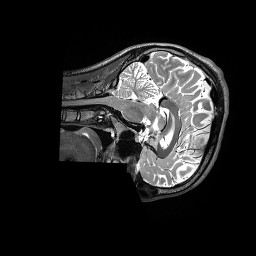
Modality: T2w
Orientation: sagittal
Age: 21
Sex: male
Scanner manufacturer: siemens
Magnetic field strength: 3 T
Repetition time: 3.2 s
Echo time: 0.562 s